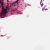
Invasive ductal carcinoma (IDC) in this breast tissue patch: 0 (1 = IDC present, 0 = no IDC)